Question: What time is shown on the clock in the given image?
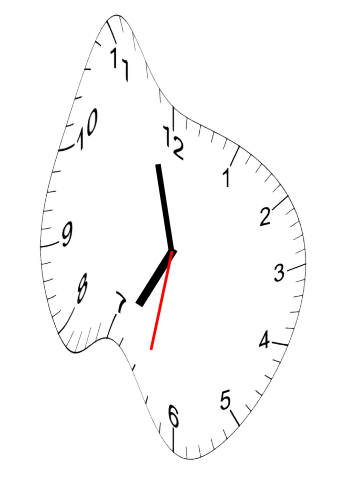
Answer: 06:57:32